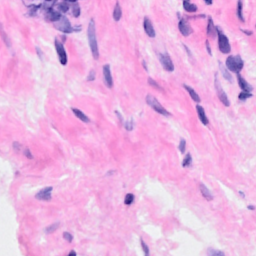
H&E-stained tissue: Breast